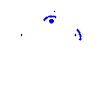
Particle: proton